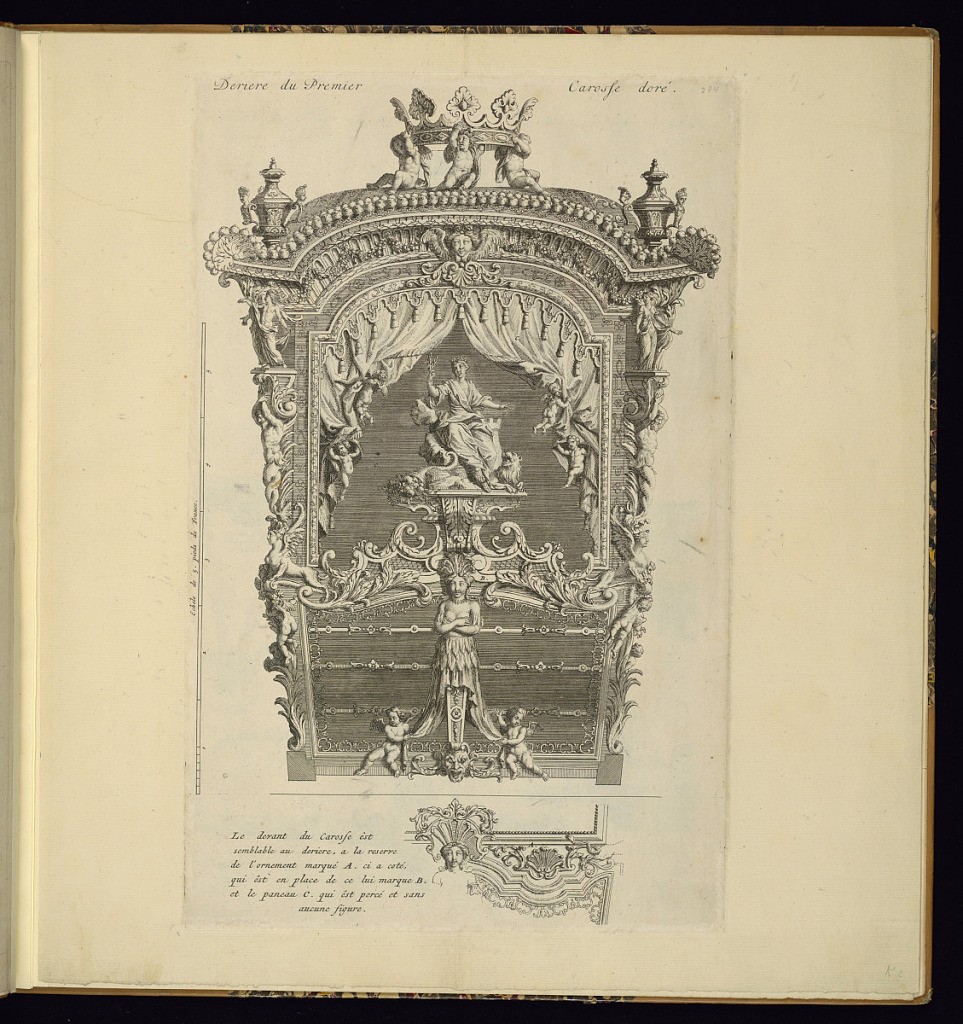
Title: Derrière du Premier Carrosse doré
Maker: Bernard Picart, 1673–1733
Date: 1713
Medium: Engraving on laid paper
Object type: Print
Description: Design of the back of the carriage, featuring a scene of an antique female figure surrounded by elements of the harvest and a lion. At the bottom is a female term with feathered dress, whose skirt is held up by two winged putti, with a lion's head in between.